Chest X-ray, AP view. Patient: 44 years old, sex M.
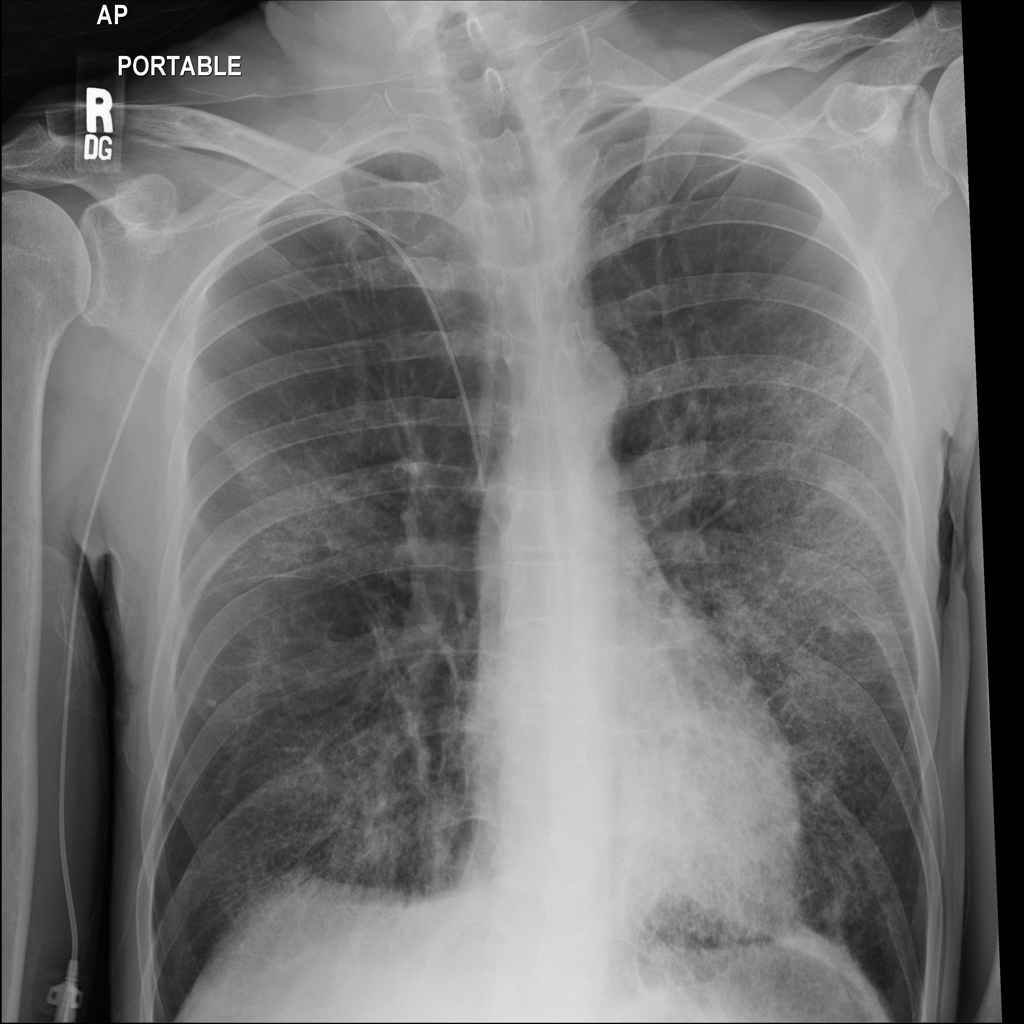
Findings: Infiltration